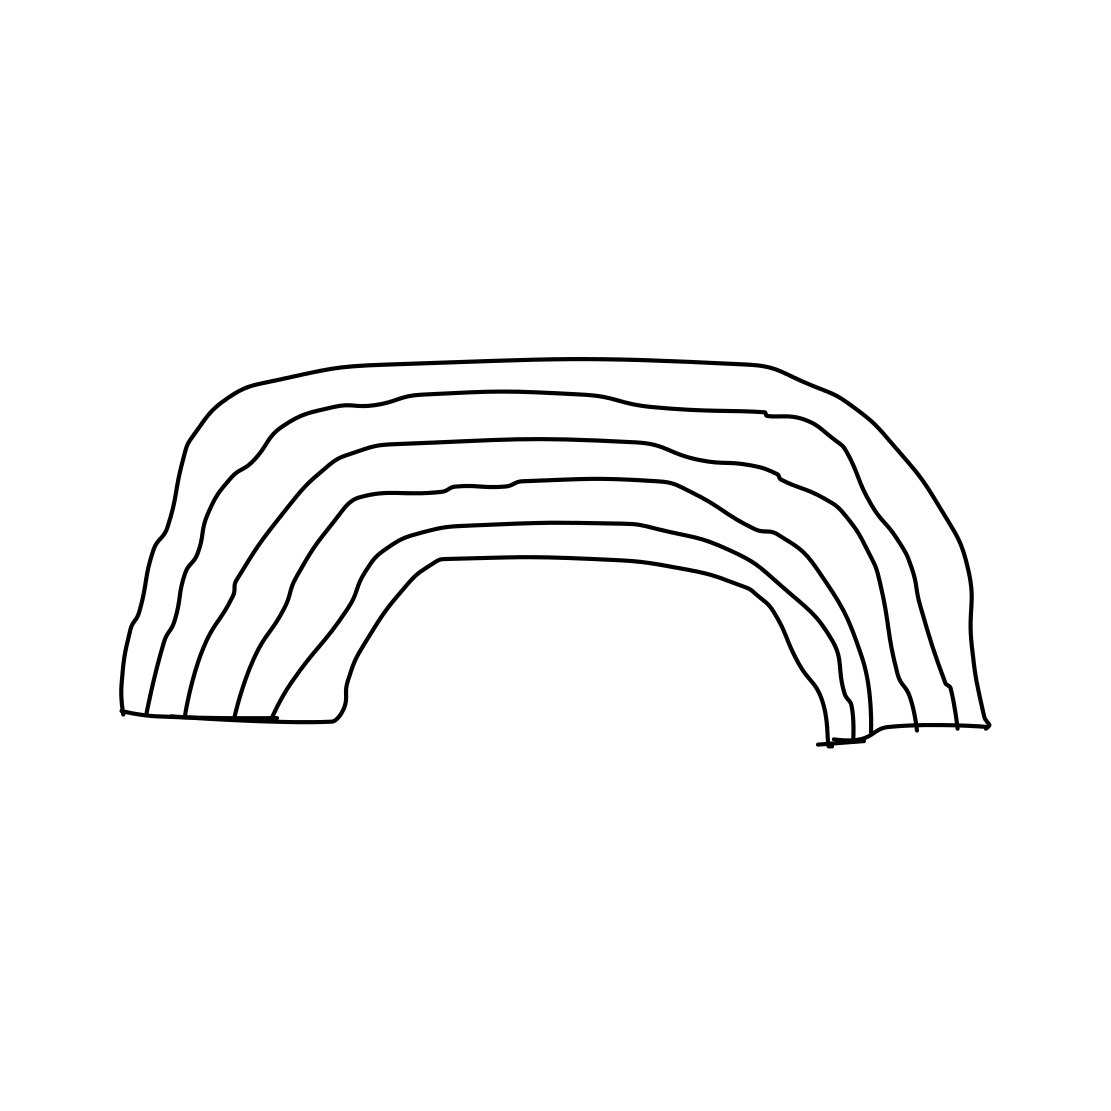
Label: rainbow